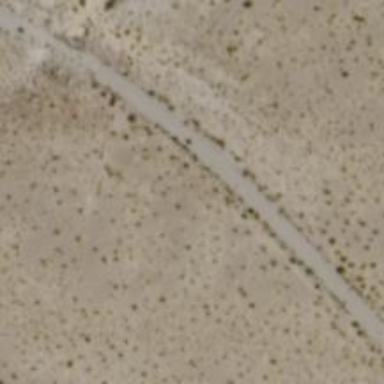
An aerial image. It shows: Historic road track.